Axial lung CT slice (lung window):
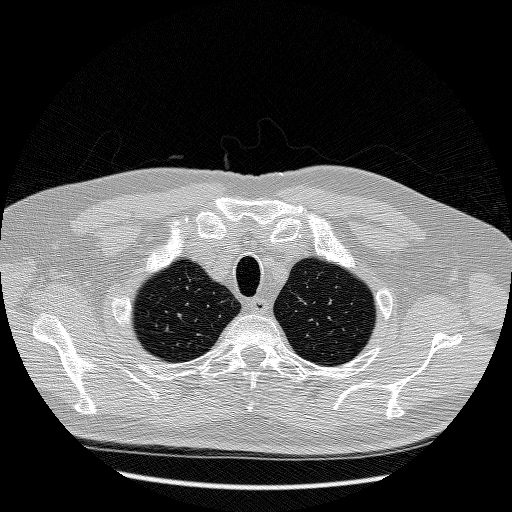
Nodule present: no